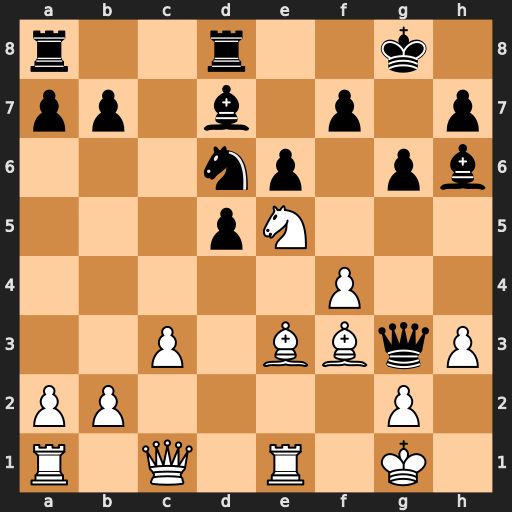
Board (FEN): r2r2k1/pp1b1p1p/3np1pb/3pN3/5P2/2P1BBqP/PP4P1/R1Q1R1K1
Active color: w
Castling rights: -
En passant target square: -
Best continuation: Ng4 Bg7 Bf2